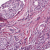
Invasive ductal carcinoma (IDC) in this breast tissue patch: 0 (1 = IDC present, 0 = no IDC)